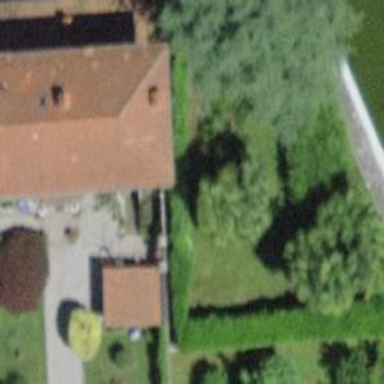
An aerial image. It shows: Detached building with hipped roof shape.